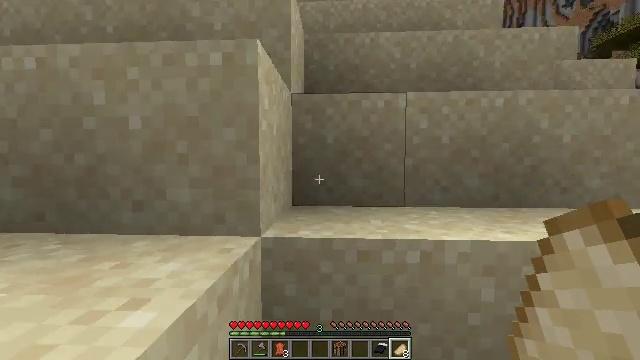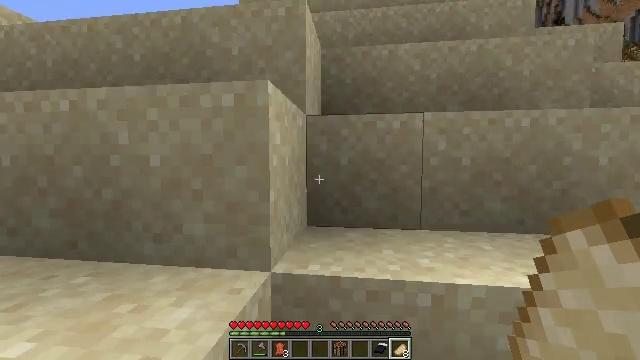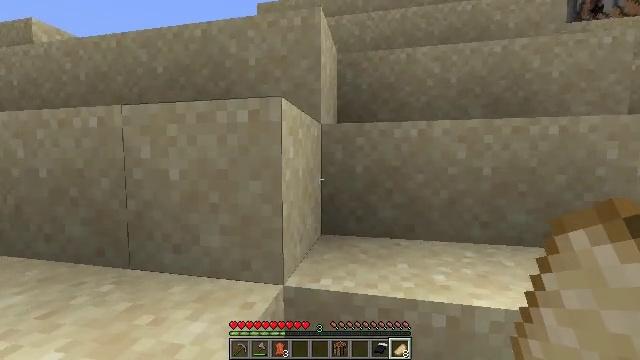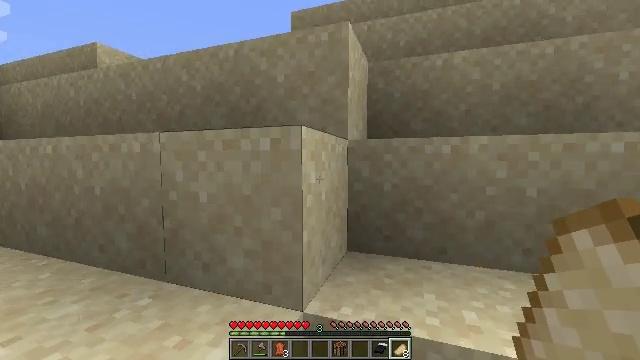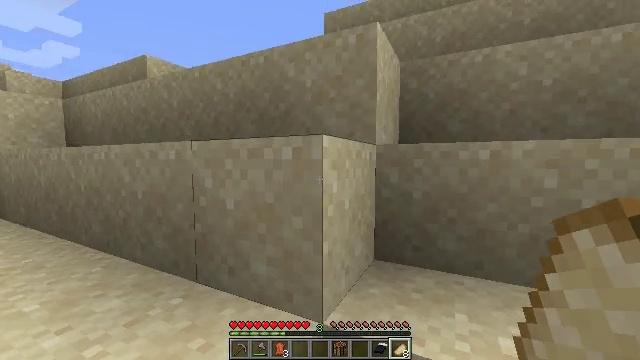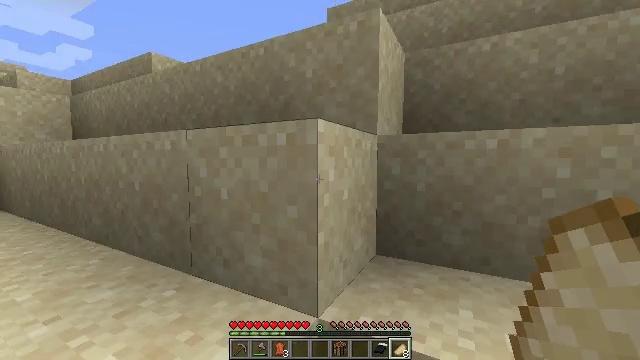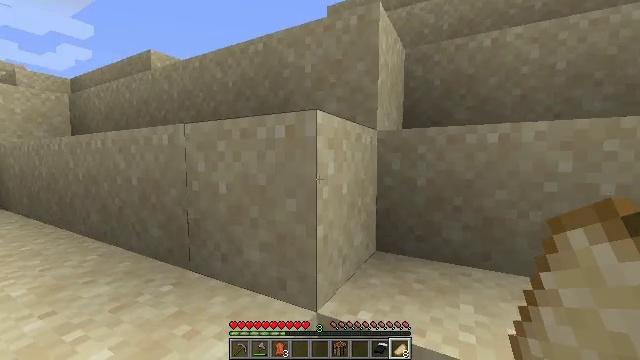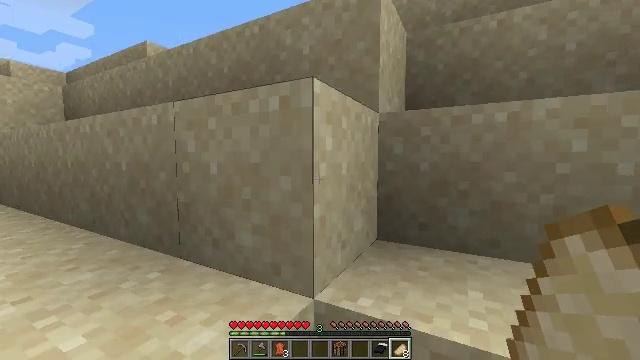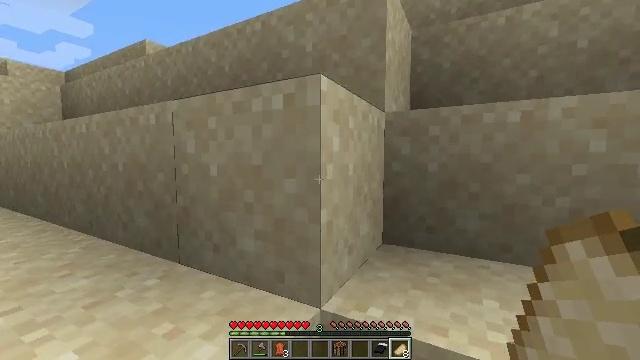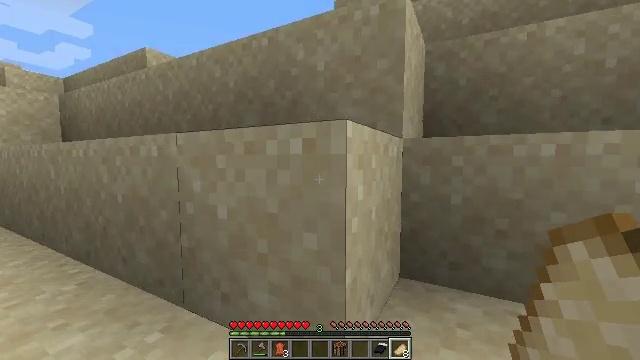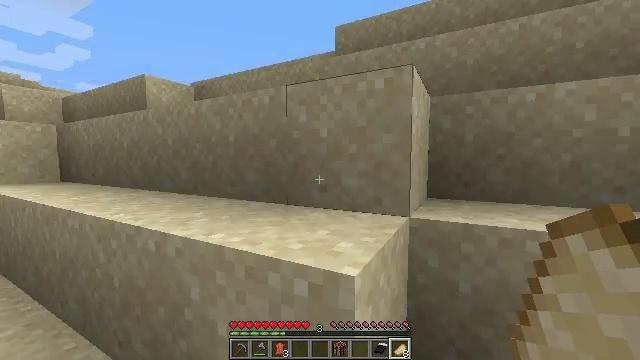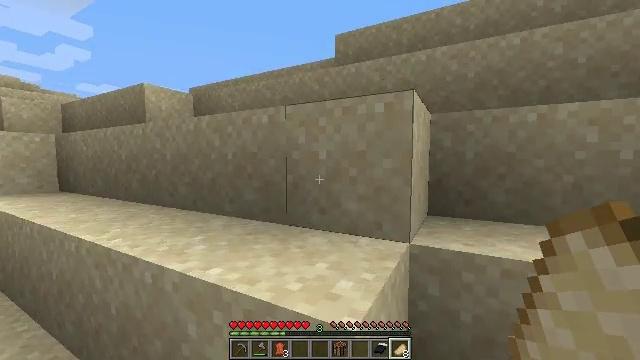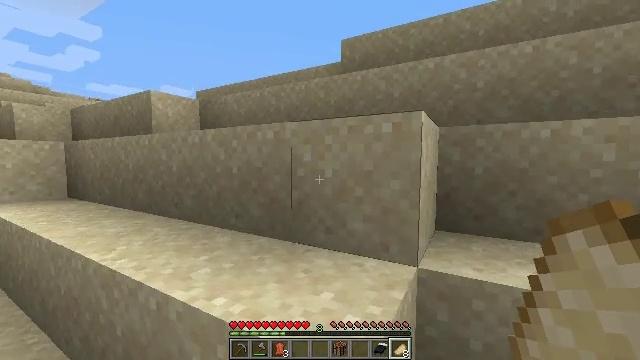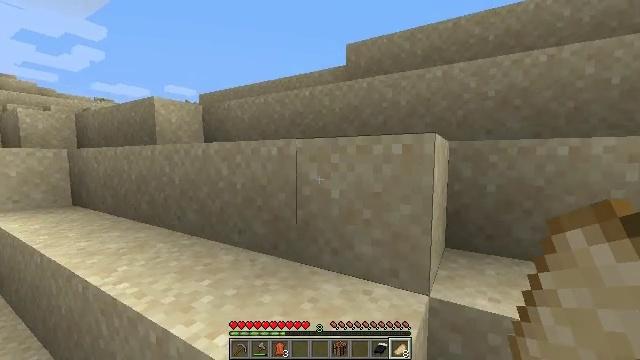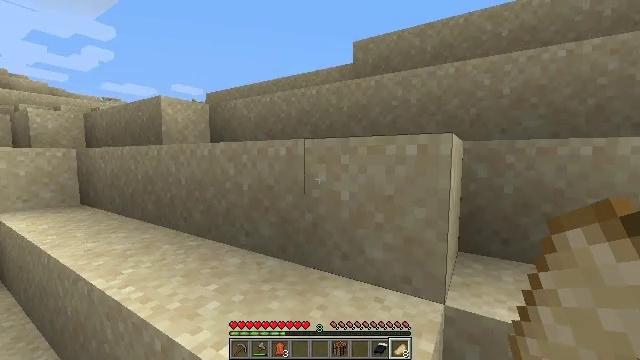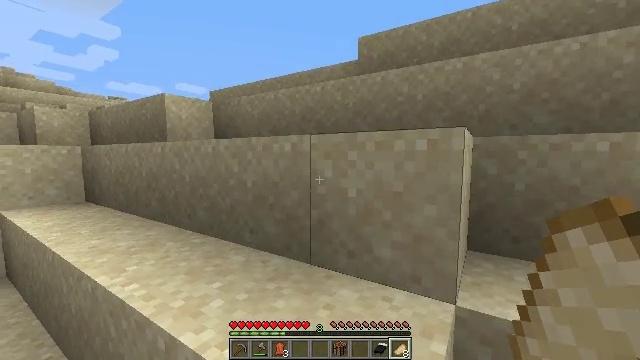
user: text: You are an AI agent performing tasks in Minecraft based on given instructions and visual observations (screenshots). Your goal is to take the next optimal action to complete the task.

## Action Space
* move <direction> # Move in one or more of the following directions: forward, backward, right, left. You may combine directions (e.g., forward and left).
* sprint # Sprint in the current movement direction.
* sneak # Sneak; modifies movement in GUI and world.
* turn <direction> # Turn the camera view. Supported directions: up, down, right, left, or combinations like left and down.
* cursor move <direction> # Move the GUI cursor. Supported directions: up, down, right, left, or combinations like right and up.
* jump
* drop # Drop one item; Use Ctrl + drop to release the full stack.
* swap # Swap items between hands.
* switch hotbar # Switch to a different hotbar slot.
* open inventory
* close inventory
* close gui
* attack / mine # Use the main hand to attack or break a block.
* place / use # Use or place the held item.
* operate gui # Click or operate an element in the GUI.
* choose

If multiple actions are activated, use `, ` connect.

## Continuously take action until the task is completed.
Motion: motion action
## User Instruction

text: Left click to mine the dead bush.
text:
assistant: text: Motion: move forward, turn left, jump
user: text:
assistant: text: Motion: move forward, turn left, jump
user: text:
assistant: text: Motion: move forward, turn left, jump
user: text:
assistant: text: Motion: move forward and move left, turn left, jump
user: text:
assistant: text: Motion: move forward and move left, turn left, jump
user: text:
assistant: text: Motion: move forward and move left, jump
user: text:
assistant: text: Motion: move forward and move left, jump
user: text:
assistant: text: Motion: move forward and move left, jump
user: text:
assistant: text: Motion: move forward and move left, jump
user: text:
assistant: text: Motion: move forward and move left, jump
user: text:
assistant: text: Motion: move forward and move left, jump
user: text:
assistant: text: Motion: move forward and move left, turn left, jump
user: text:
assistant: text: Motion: move forward and move left, jump
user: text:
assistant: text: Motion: move forward and move left, turn left, jump
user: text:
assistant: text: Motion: move forward and move left, jump
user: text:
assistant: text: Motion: move forward and move left, jump
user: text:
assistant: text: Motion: move forward and move left, jump
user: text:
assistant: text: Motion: move forward and move left, turn right, jump
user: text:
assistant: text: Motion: move forward and move left, jump
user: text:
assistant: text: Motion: move forward and move left, jump
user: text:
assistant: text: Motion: move forward and move left, turn right, jump
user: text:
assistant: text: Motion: move forward, jump
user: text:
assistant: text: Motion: move forward, turn right, jump
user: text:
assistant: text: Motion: move forward, jump
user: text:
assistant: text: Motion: move forward, jump
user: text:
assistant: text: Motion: move forward, turn right, jump
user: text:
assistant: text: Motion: move forward
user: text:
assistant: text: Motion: move forward, sprint
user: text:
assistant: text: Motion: move forward, sprint, jump
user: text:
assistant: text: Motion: move forward, sprint, jump